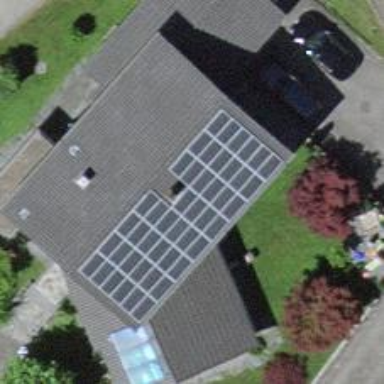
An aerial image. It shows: Solar power generator.